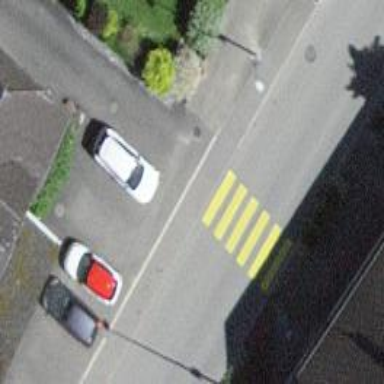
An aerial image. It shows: Zebra crossing on the road.